Question: On jsfiddle, I managed to successfully hide broken image icon. However when loaded up on Chrome extension, It doesn't work :/
example:
the "post.url" may or may not be an image file. And I would like to hide it if it's not. How do I do that?
'''
$("#art").append('<img id="img" src="' + post.url + '"onerror="this.style.display='none'"/>');
'''
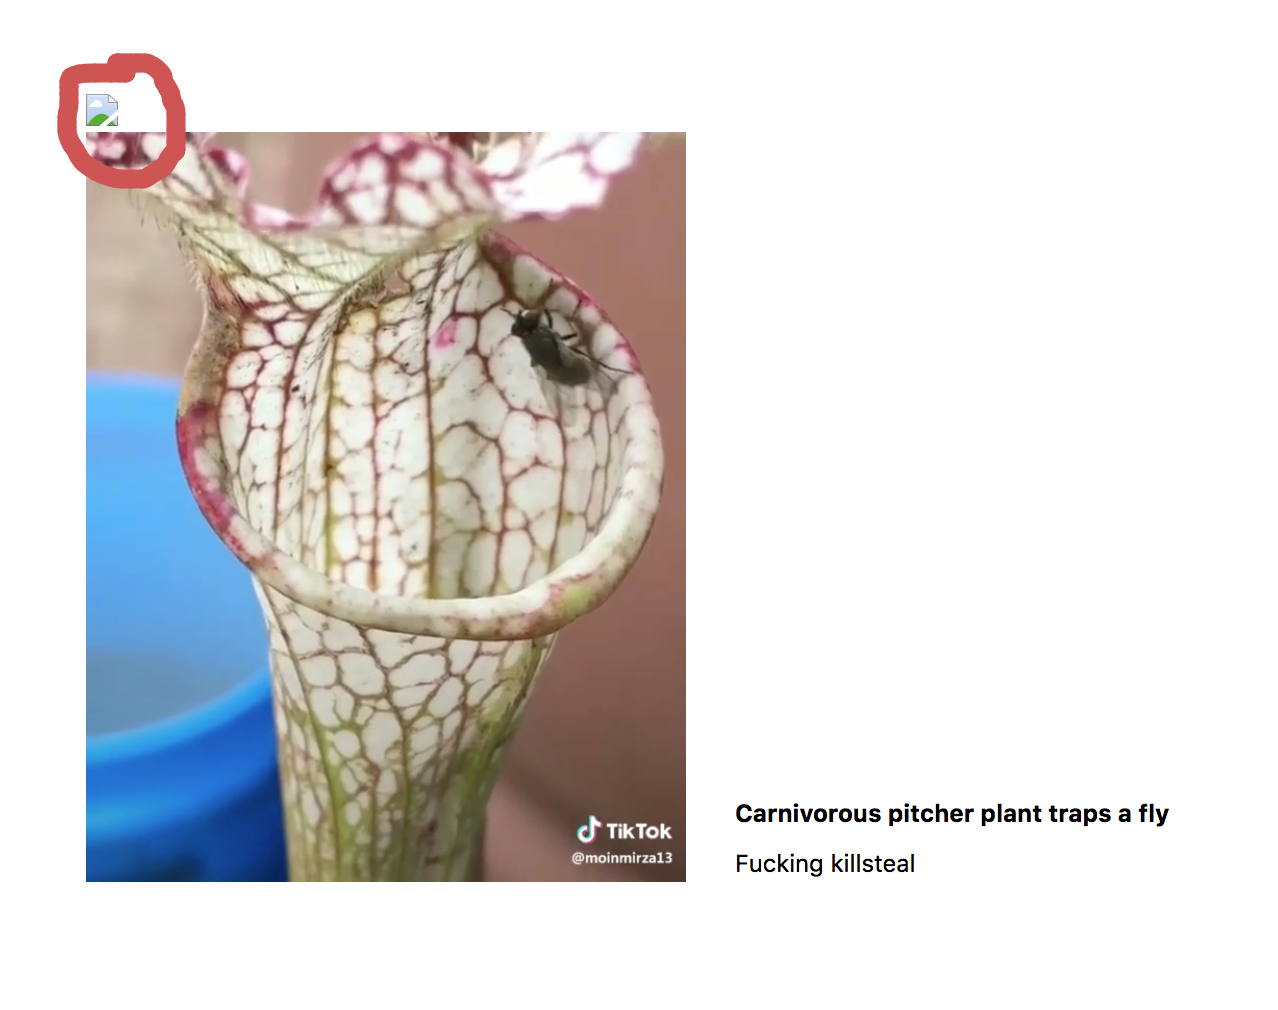
Answer: 1. use the correct devtools - extension popup has its own separate one accessible by right-clicking the popup, then clicking "inspect" (see this answer for various browsers);
2. in the correct devtools you'll see the error about inline JS being blocked;
3. since extensions can't use inline JS by default (this is a good thing so don't change it), instead attach the onerror listener programmatically:
'''
$('<img id="img" src="${post.url}">').appendTo('#art').on('error', function() {
this.style.display = 'none';
});
'''